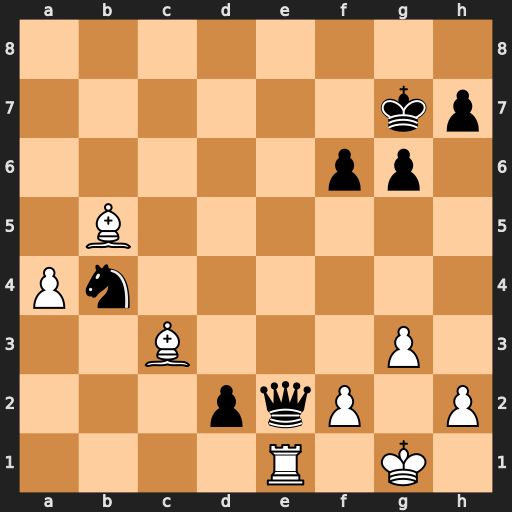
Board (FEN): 8/6kp/5pp1/1B6/Pn6/2B3P1/3pqP1P/4R1K1
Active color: w
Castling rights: -
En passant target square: -
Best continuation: Bxe2 dxe1=R+ Bxe1